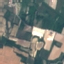
Land use / land cover class: PermanentCrop